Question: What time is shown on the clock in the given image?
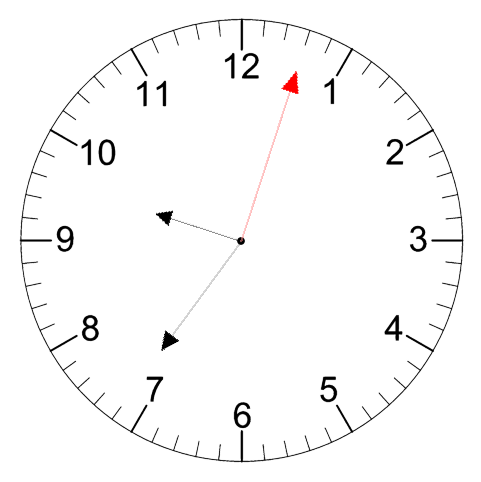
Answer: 09:36:03